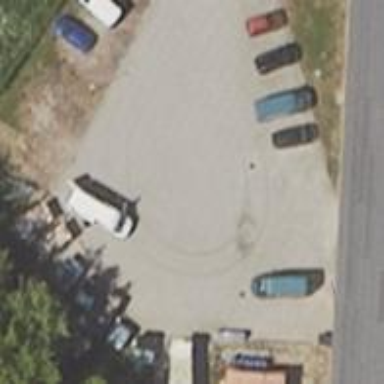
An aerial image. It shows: Turning circle on the road.